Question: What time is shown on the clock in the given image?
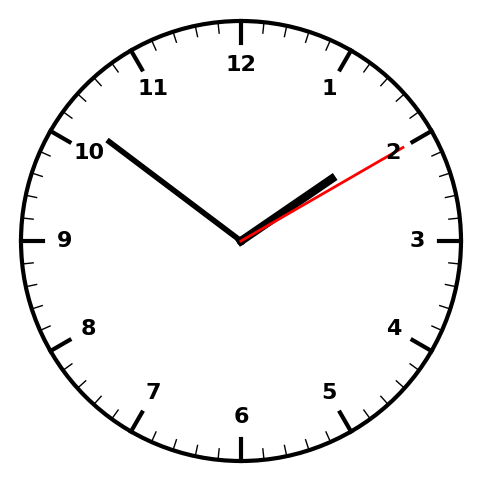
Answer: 01:51:10